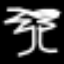
Label: palm tree